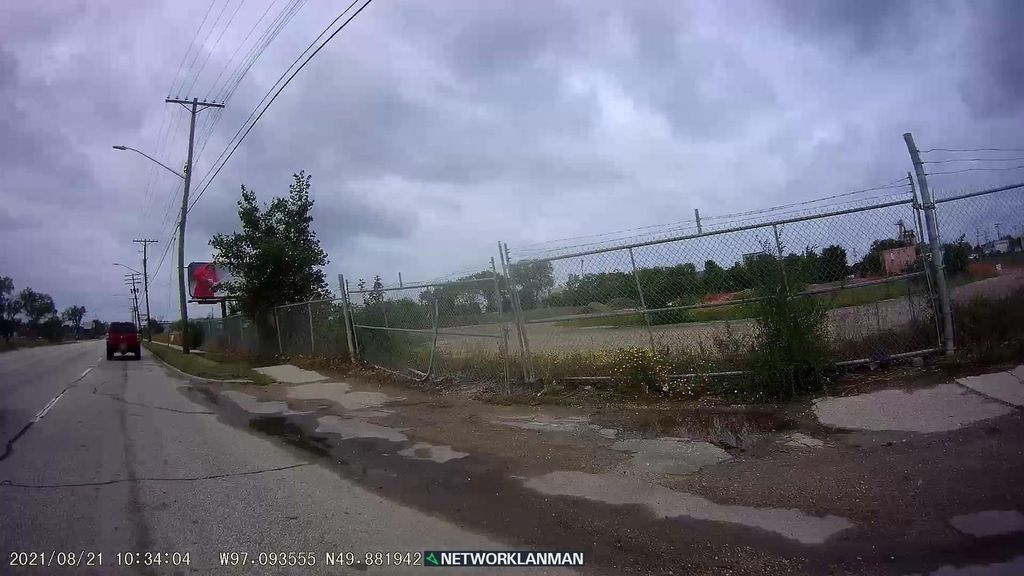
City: winnipeg